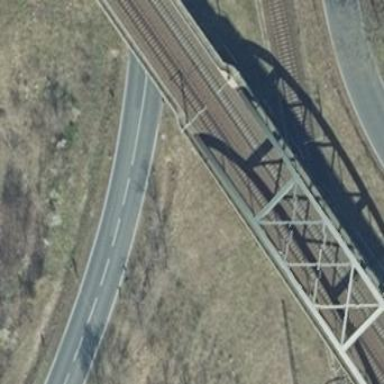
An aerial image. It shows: Man-made bridge.